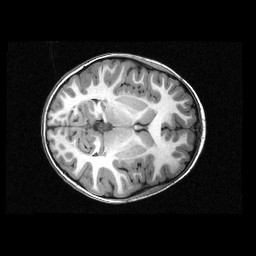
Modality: T1w
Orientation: axial
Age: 10
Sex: female
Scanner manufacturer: siemens
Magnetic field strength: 3 T
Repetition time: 2.3 s
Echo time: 0.00336 s